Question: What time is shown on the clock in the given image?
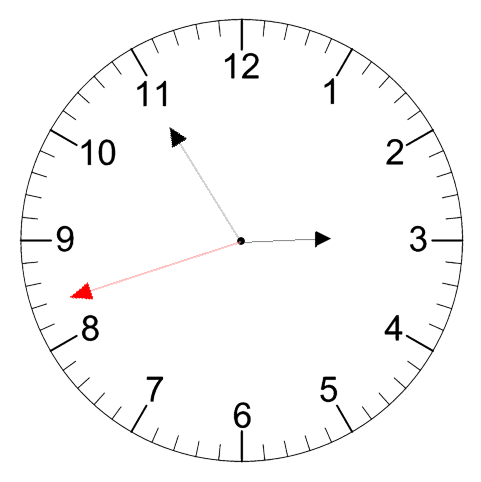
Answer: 02:54:42